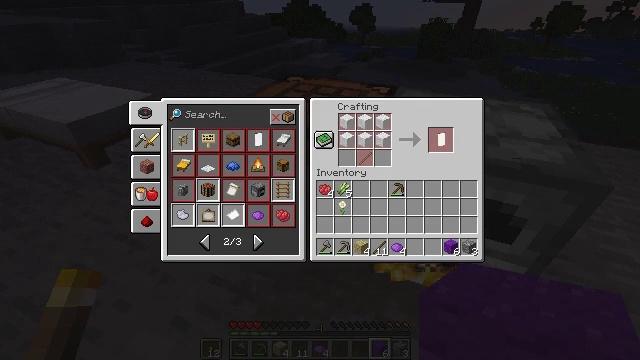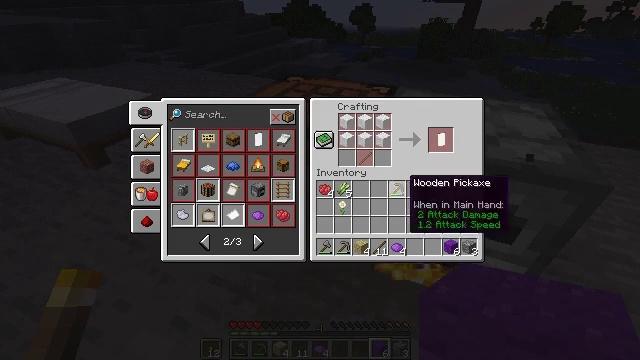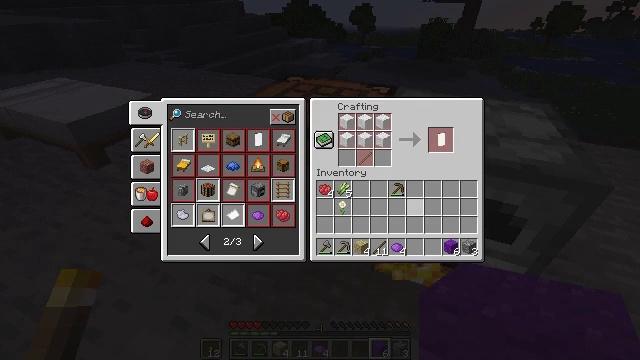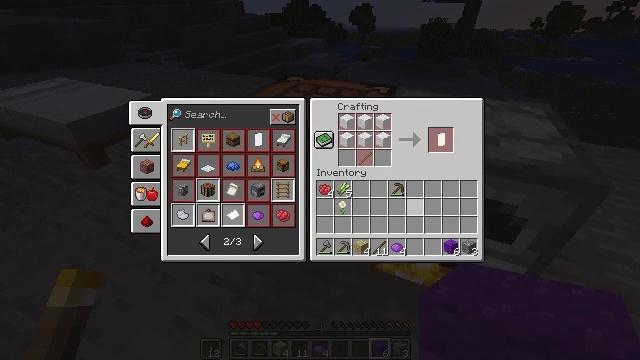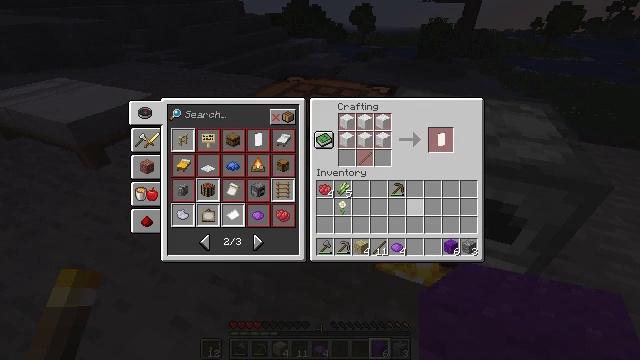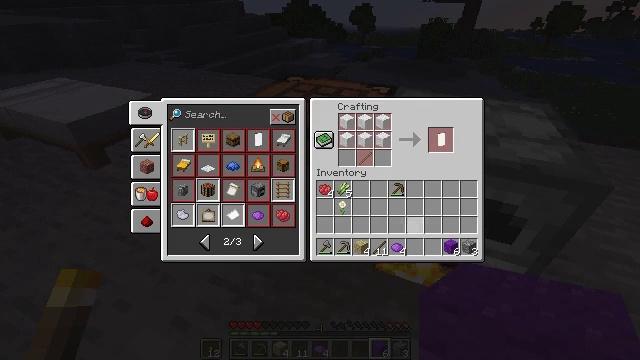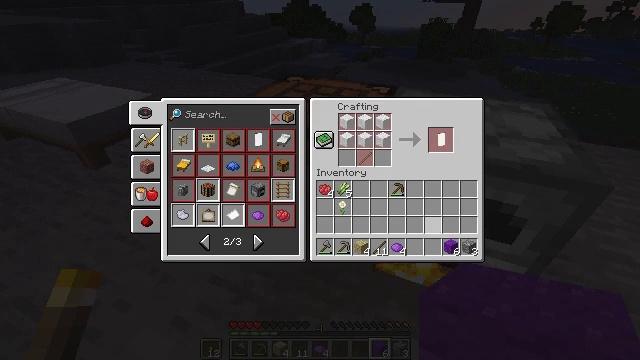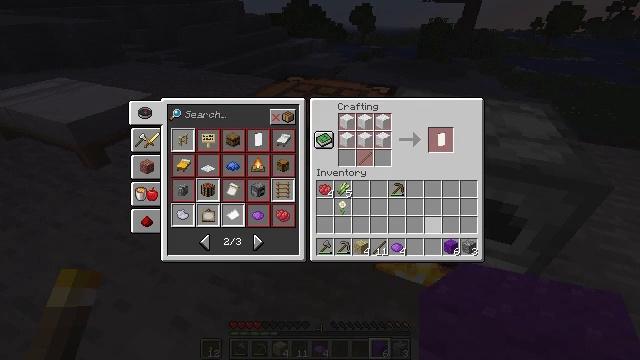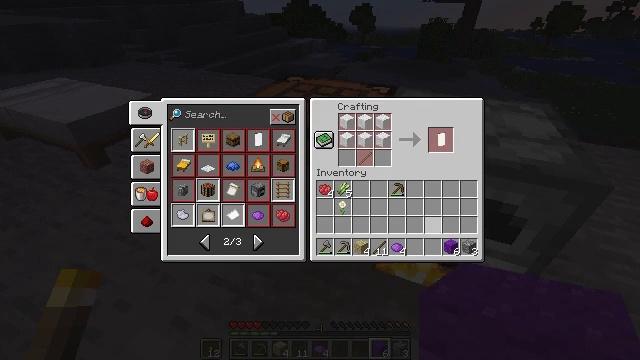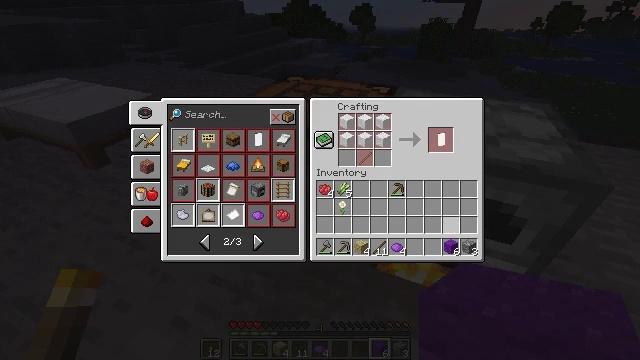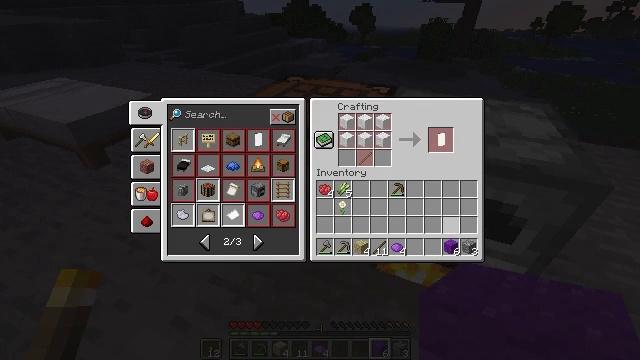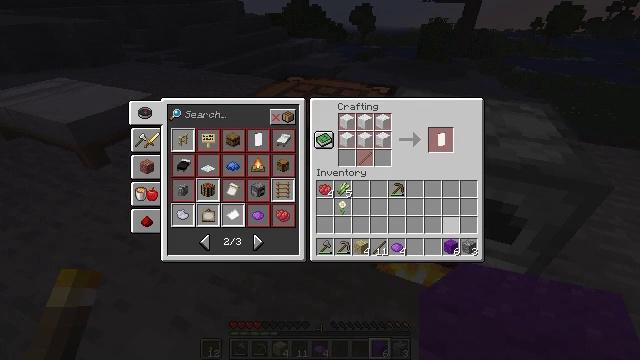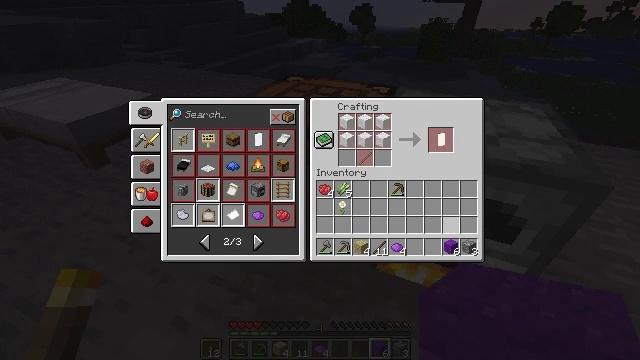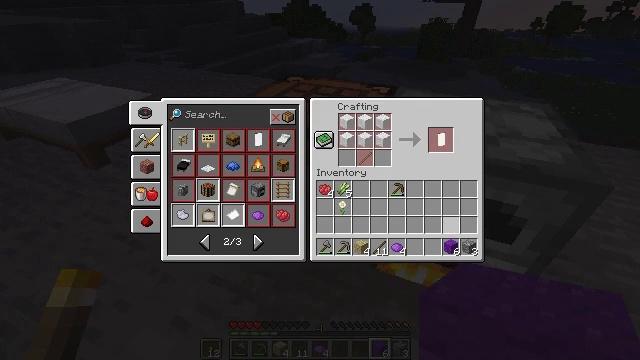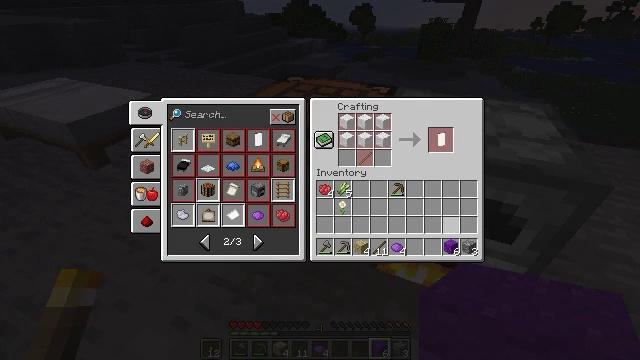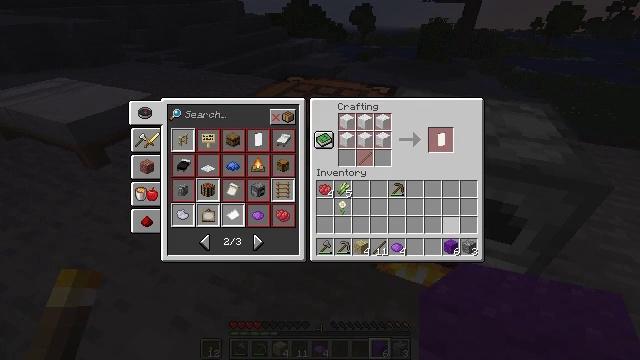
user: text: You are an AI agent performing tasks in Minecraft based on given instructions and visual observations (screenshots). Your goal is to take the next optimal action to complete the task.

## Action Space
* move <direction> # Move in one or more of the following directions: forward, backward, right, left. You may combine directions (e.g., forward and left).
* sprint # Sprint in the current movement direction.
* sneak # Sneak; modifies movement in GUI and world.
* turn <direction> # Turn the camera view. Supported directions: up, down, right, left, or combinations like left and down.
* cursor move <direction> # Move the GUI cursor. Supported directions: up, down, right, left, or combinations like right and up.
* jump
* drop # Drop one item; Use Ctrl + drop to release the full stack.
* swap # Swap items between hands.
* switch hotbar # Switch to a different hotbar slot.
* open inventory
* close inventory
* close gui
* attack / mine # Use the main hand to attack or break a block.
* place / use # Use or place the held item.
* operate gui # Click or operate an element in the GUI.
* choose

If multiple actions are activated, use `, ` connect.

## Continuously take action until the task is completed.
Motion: motion action
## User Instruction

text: Make a purple banner using a crafting table.
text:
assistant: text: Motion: cursor move right and down
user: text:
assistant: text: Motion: no_op
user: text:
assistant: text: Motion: no_op
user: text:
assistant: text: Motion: cursor move down
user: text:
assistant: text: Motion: no_op
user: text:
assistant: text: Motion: no_op
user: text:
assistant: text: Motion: no_op
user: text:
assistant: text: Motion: cursor move right
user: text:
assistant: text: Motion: cursor move right
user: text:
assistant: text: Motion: no_op
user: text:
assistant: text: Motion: no_op
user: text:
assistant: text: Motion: no_op
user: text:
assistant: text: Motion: no_op
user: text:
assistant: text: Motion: no_op
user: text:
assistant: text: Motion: no_op
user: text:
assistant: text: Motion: no_op
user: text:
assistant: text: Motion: no_op
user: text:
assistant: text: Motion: no_op
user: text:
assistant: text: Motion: no_op
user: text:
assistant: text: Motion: no_op
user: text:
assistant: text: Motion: no_op
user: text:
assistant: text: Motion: no_op
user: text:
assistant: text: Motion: no_op
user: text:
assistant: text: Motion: no_op
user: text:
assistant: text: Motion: no_op
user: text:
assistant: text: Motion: no_op
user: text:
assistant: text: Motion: no_op
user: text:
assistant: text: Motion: no_op
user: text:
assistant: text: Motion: no_op
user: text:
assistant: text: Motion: no_op